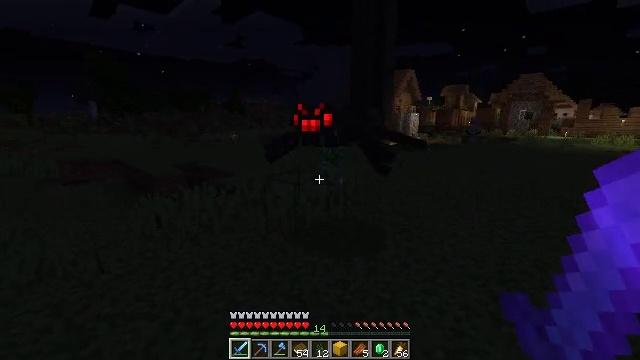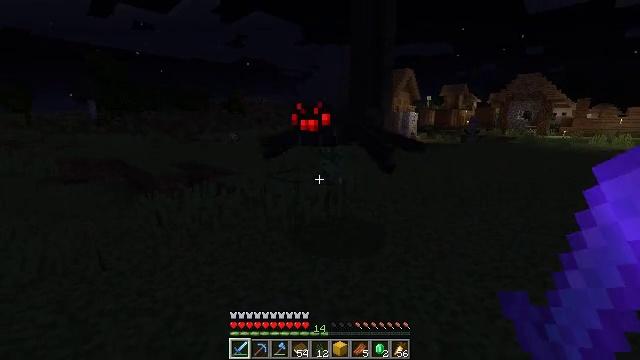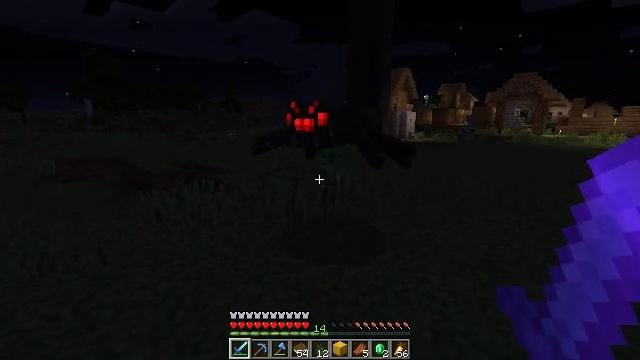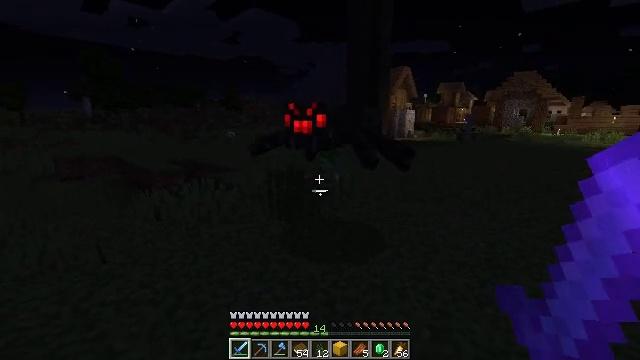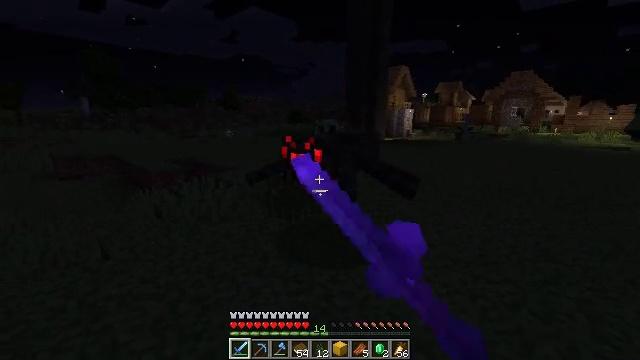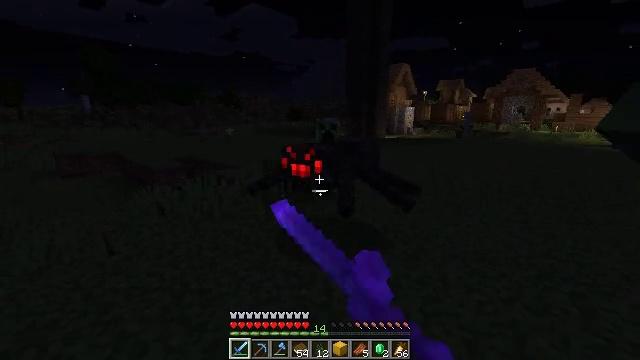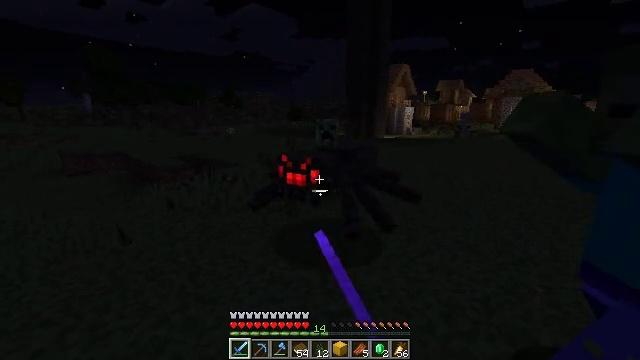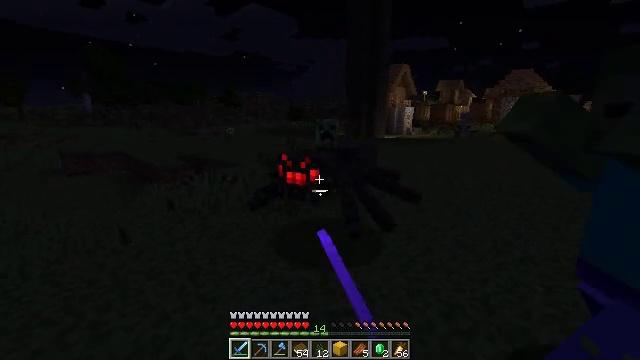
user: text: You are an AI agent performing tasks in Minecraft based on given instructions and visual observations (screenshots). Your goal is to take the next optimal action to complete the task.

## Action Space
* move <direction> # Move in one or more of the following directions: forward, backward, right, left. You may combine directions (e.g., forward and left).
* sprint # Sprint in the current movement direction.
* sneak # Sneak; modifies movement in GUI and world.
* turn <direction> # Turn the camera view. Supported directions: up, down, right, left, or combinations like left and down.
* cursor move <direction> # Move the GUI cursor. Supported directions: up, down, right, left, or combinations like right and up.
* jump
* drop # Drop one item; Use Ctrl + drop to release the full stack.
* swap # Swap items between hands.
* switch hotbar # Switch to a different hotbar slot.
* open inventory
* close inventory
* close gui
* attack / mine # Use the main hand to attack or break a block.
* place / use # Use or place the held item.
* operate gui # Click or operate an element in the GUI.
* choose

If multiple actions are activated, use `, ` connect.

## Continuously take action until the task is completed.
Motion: motion action
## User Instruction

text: Collect the grass from the surface.
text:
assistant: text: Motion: no_op
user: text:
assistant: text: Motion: no_op
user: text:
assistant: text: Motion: attack / mine
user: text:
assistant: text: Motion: move back, attack / mine
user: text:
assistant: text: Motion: move back
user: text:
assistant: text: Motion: move back
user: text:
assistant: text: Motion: move back
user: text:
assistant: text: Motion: no_op